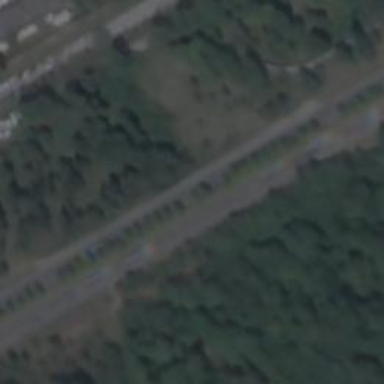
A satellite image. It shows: Trunk link highway.